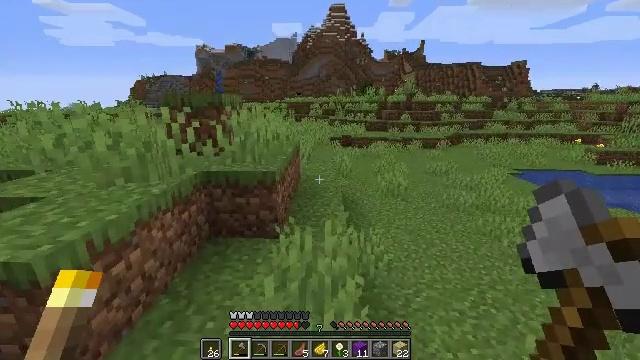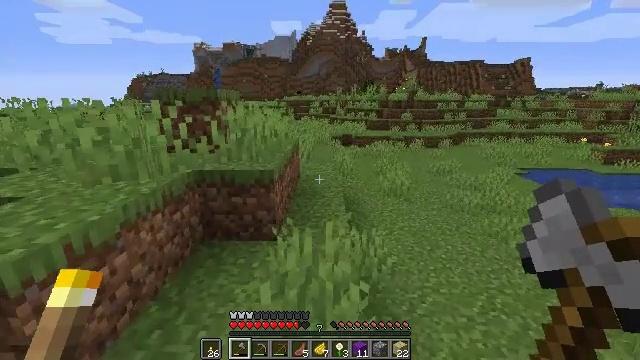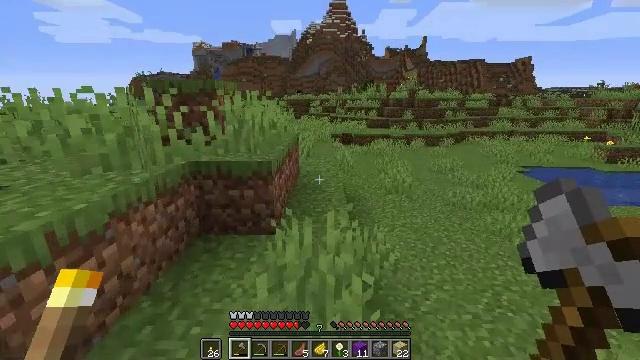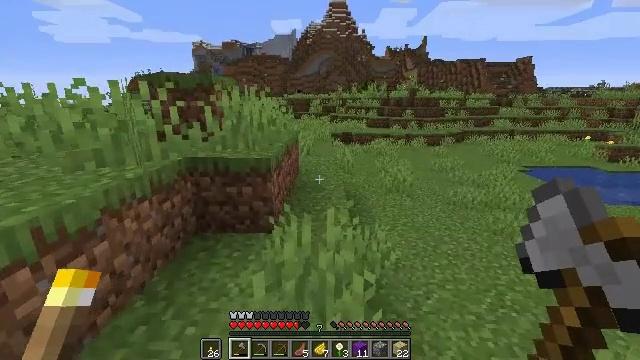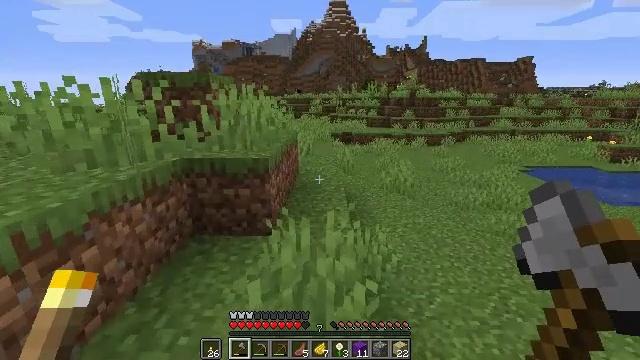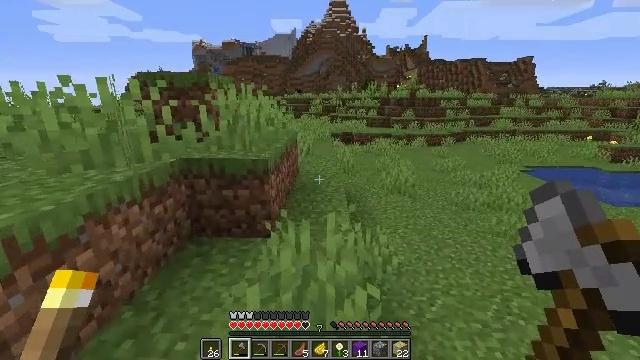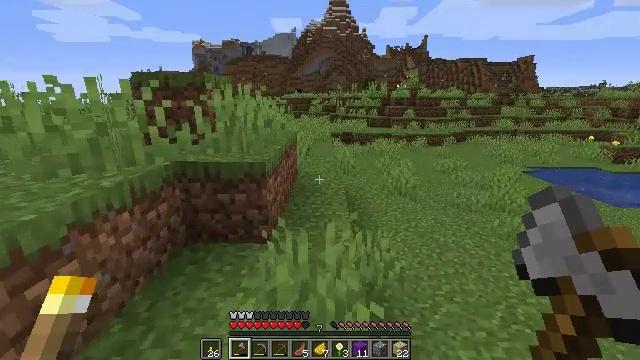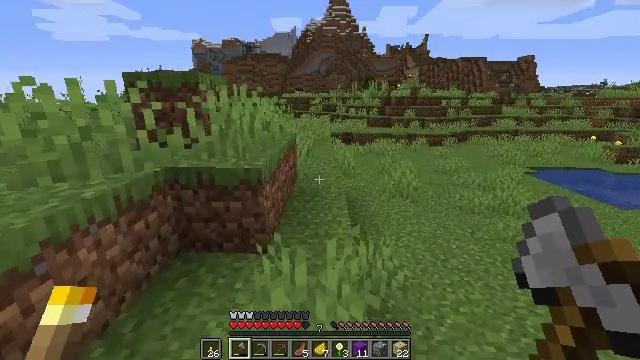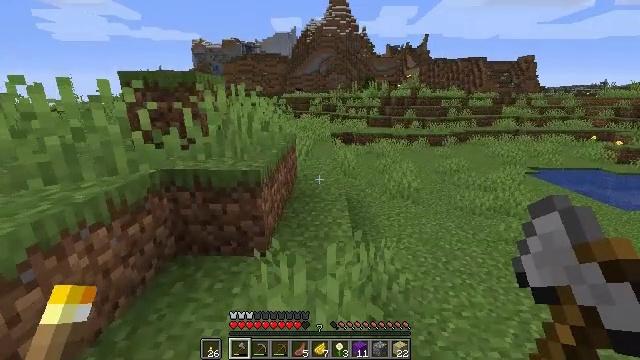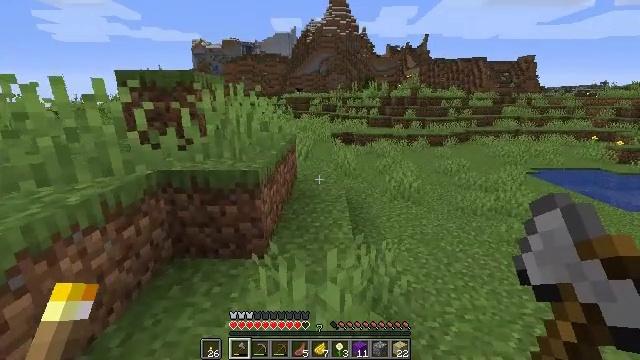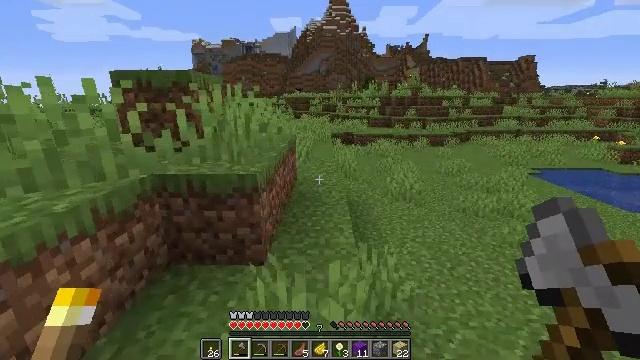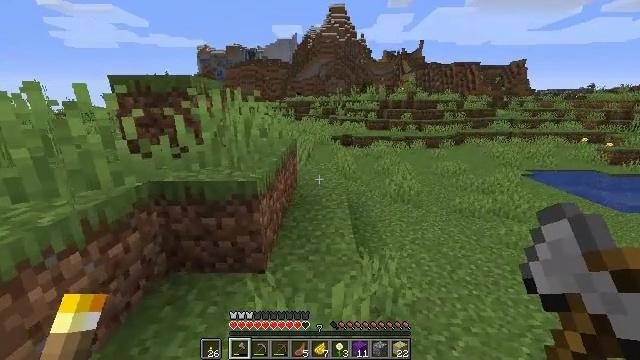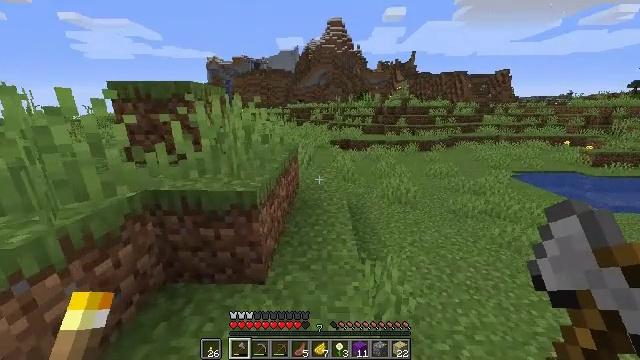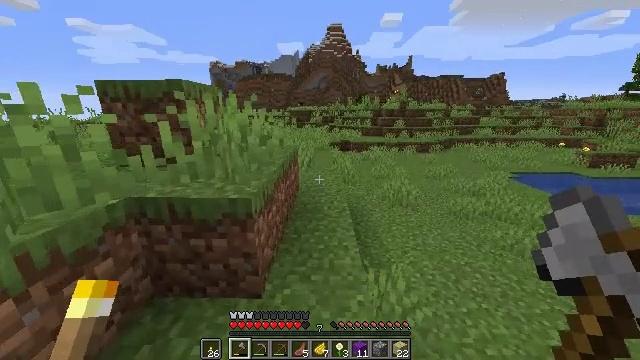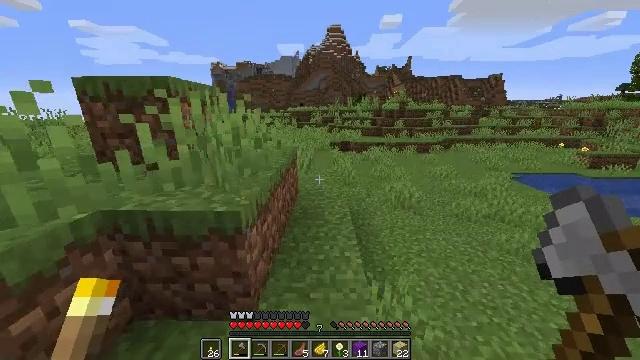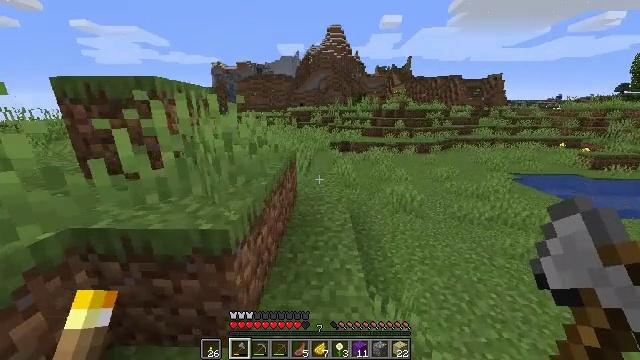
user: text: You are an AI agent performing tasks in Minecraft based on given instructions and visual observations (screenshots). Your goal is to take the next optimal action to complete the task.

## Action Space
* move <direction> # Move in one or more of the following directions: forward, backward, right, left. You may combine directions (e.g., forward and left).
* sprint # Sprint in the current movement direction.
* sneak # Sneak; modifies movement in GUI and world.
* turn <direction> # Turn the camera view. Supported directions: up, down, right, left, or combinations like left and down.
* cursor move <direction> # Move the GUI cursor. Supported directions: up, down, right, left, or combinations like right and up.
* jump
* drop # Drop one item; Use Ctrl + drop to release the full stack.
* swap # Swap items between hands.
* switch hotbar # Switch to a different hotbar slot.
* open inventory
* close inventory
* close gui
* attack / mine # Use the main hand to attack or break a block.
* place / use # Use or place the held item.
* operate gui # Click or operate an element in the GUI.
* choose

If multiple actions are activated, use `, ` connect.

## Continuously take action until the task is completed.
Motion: motion action
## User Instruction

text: Use the crafting table to craft purple wool with wool and dye.
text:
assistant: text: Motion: move forward
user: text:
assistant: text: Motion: no_op
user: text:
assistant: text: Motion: no_op
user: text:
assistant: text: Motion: no_op
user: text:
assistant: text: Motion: no_op
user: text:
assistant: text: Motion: move forward
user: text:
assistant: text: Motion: move forward
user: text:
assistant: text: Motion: no_op
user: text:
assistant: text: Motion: no_op
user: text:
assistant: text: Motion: move forward
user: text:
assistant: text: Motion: move forward
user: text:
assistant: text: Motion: move forward
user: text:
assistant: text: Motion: move forward
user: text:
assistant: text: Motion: move forward
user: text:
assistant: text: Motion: move forward
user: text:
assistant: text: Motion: move forward
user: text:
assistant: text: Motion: move forward
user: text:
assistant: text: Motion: move forward
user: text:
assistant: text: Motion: move forward
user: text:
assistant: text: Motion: move forward
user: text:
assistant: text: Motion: move forward
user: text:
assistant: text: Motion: move forward
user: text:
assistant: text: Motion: move forward
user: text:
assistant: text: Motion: move forward
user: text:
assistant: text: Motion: move forward
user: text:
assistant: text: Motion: move forward
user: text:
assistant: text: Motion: move forward
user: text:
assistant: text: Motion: move forward
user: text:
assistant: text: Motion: move forward, jump
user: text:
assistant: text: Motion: move forward, jump